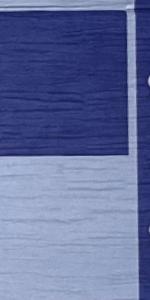
Label: Empty